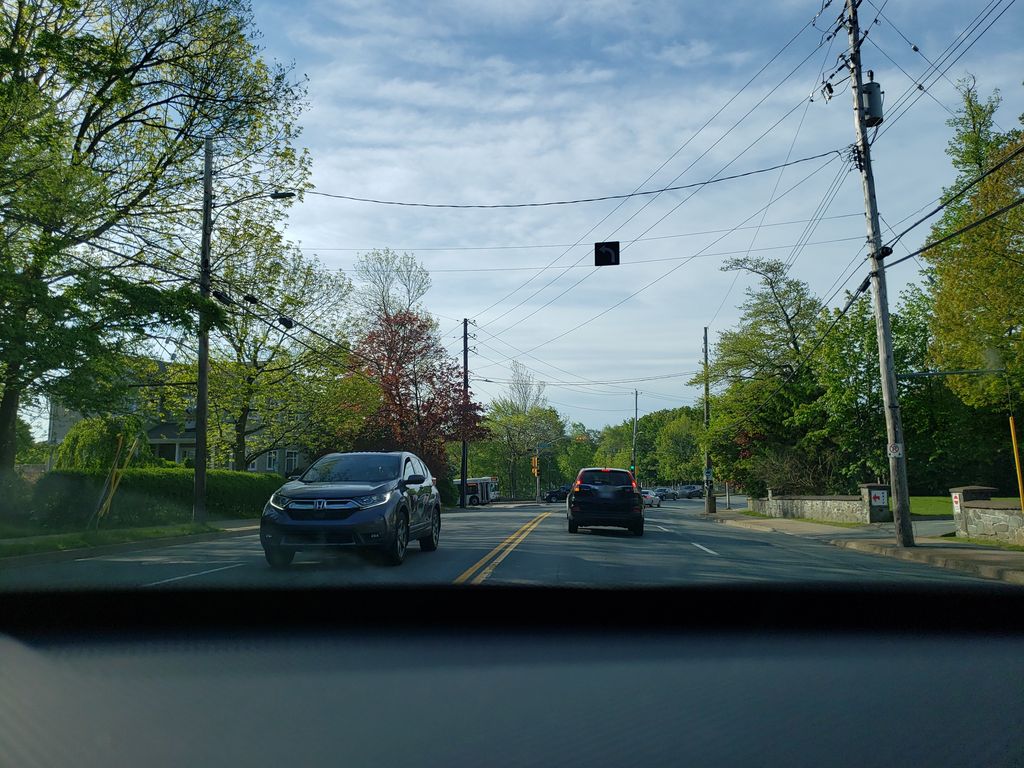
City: halifax